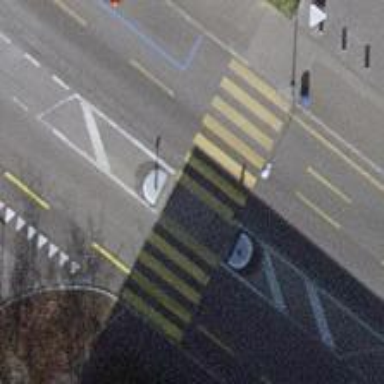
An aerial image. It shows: Marked crossing with zebra crossing. There is island at the crossing.